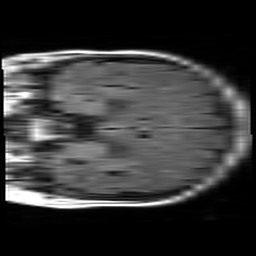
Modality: FLAIR
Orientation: coronal
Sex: female
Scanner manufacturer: philips
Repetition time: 11 s
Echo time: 0.125 s